Aerial crown-view tile of a tropical tree (Barro Colorado Island, Panama), acquired 20250512:
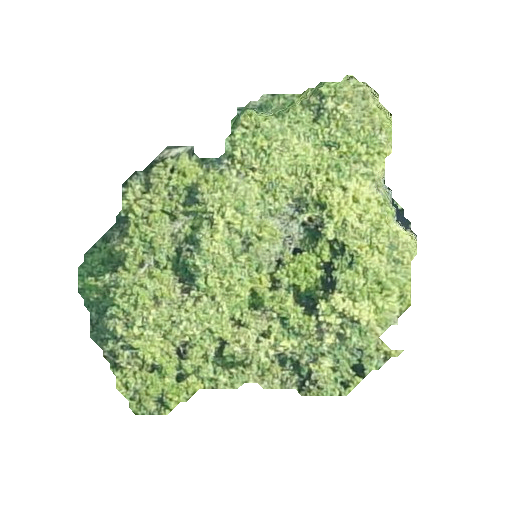
Species: Prioria copaifera
GBIF accepted scientific name: Prioria copaifera
Crown area: 115.894 m²